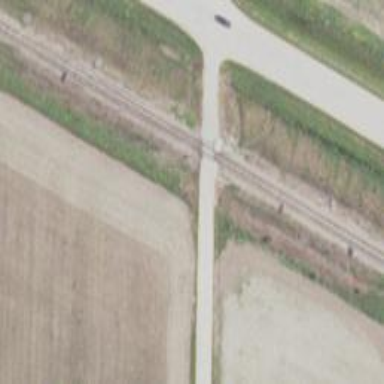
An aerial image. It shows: Level crossing along the railway.